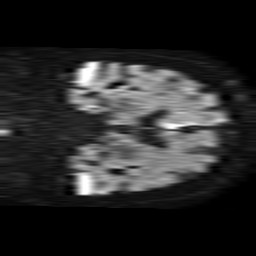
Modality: TRACE
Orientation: coronal
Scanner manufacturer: philips
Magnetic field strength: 1.5 T
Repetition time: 4.6 s
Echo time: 0.08631 s